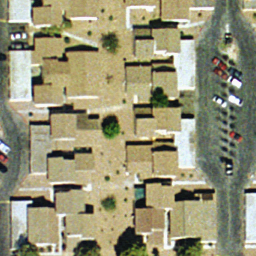
Label: residential